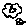
Label: flower